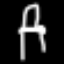
Label: chair